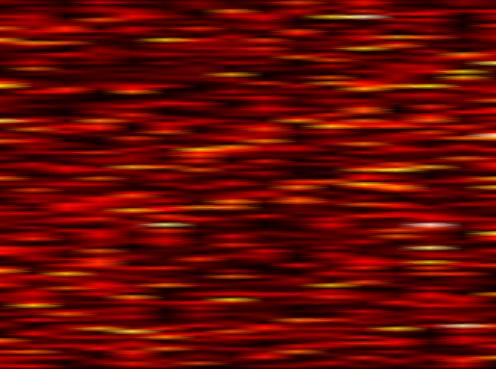
Label: OFDM